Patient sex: M
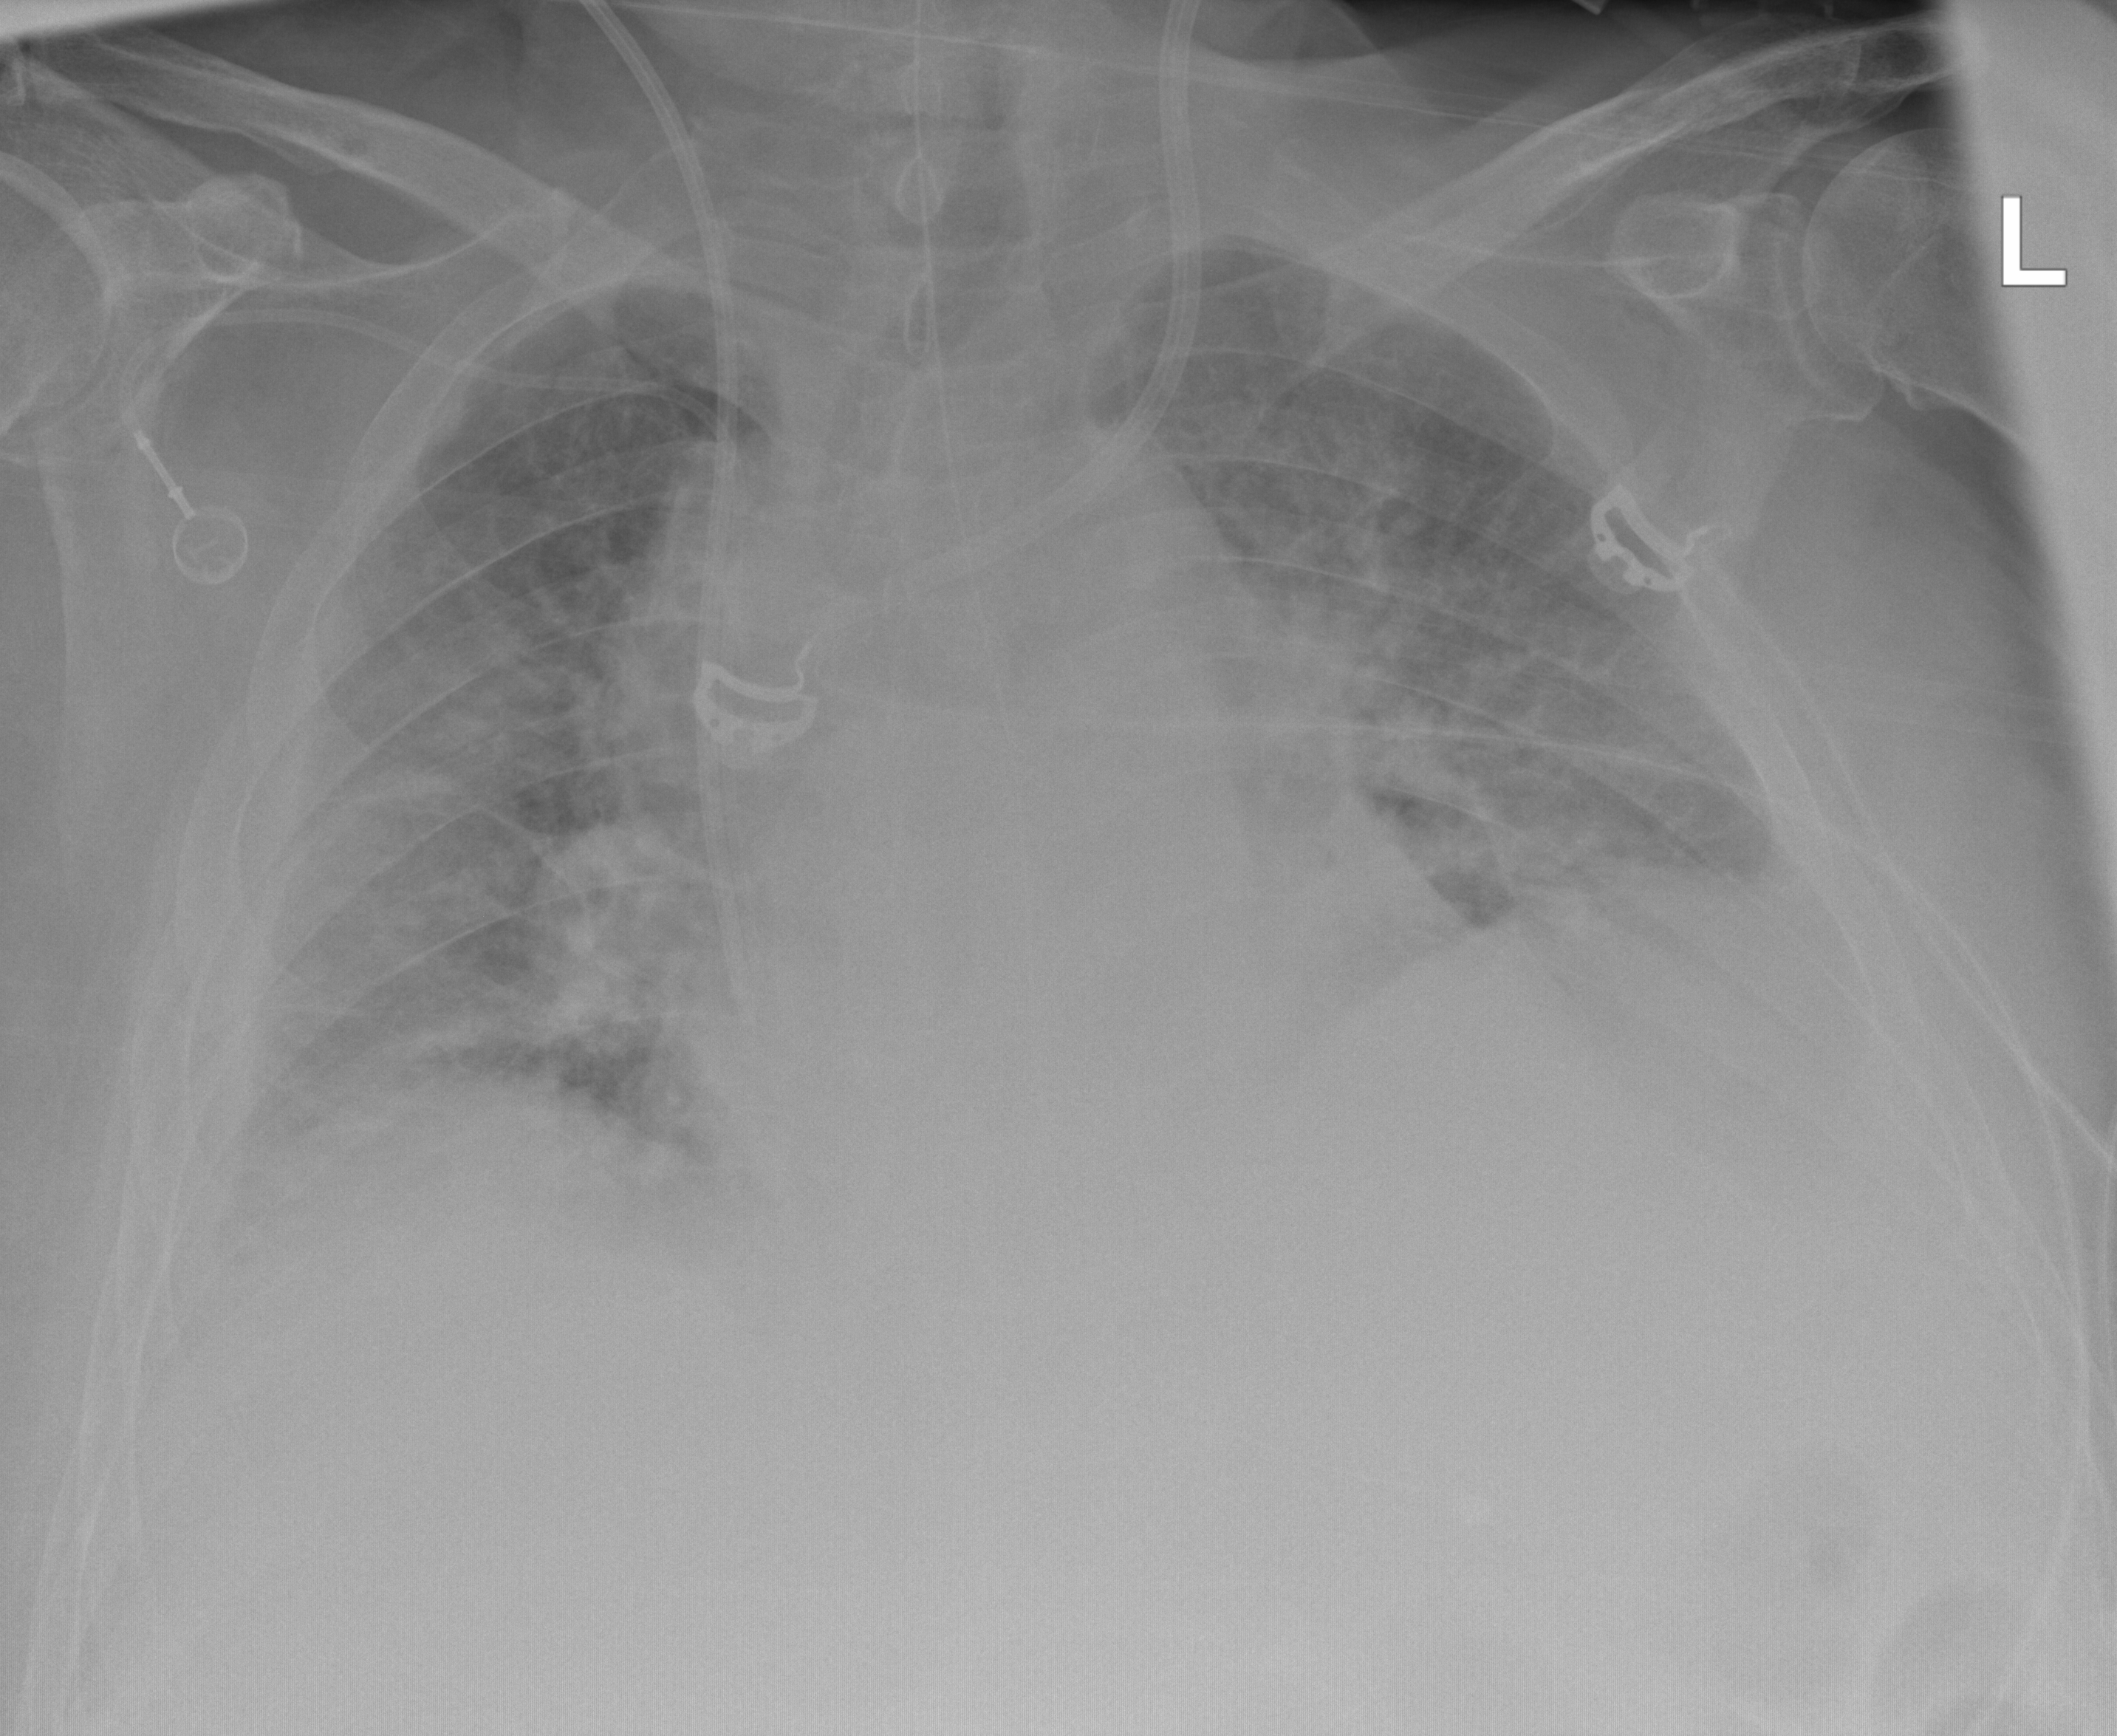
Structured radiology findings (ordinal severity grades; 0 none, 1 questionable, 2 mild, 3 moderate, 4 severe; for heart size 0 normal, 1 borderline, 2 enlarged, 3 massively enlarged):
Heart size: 2
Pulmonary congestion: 3
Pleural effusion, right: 2
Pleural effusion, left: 2
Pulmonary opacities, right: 2
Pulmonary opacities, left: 2
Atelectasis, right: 2
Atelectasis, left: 2